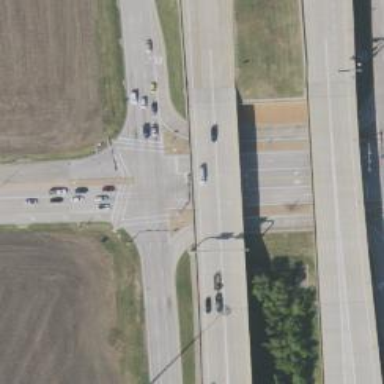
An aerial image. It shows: Secondary link road.